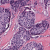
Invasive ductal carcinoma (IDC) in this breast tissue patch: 0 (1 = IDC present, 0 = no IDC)